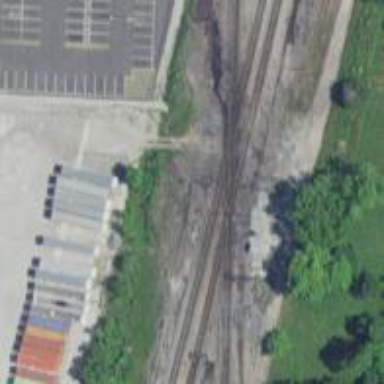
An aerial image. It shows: Junction on the railway.